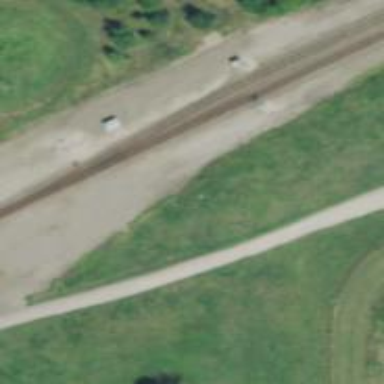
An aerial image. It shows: Railway spur junction area.